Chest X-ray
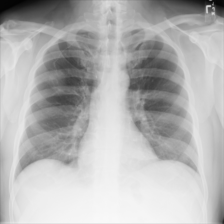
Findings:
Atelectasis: negative
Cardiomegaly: negative
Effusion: negative
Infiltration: negative
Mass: negative
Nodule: negative
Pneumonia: negative
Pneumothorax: negative
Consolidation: negative
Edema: negative
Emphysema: negative
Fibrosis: negative
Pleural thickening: negative
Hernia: negative